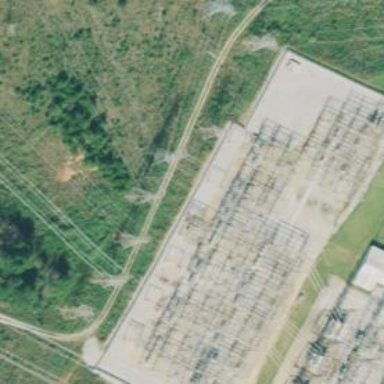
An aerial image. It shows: Switch for power supply.